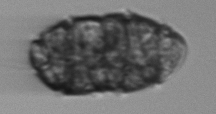
Label: Margalefidinium